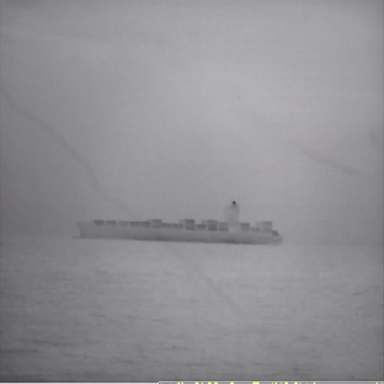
There is a fishing_boat in the infrared image.